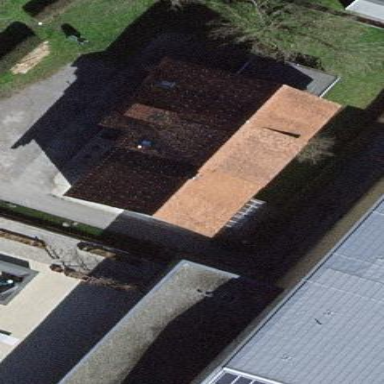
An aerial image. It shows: Community centre building.